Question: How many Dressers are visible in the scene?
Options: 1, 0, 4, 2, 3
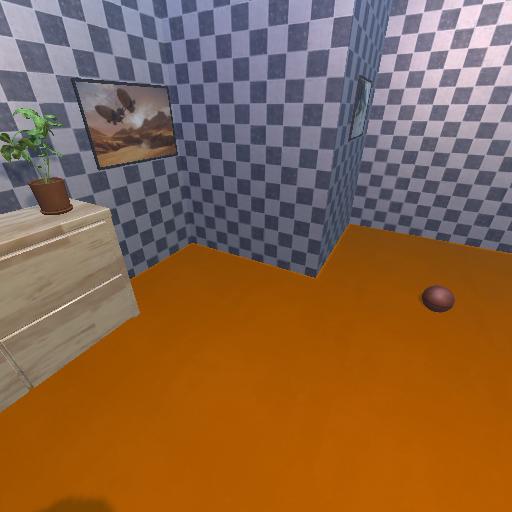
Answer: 1